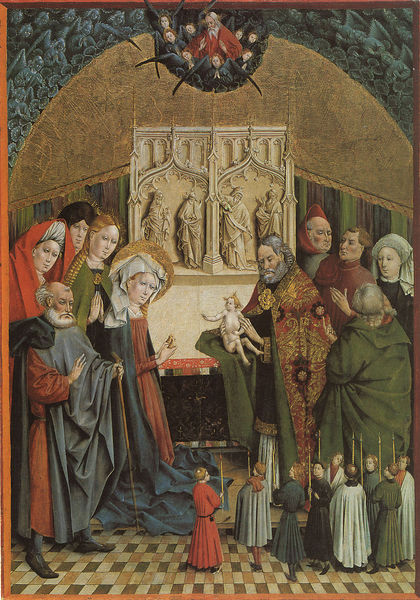
Titel: Darbringung im Tempel
Künstler: Johann Koerbecke
Institution: Münster, Westfälisches Landesmuseum für Kunst und Kulturgeschichte
Schlagwörter: blau, gemälde, gott, umhang, wolken, frauen, grün, menschen, männer, rot, leute, bärte, niederlande, boden, gold, mantel, familie, kind, vater, brosche, engel, bogen, italien, gehstock, klein, naiv, kerze, kacheln, brokat, altar, heiligenschein, stäbe, christus, jesus, pastor, mönche, tempel, opfer, taufe, maria, anbetung, altarbild, joseph, retabel, opfergabe, jospeh, ch